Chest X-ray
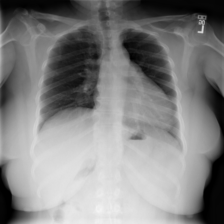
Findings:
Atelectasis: negative
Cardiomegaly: positive
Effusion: negative
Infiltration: negative
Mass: negative
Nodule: negative
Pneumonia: negative
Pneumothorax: negative
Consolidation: negative
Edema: negative
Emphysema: negative
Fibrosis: negative
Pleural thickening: negative
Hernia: negative